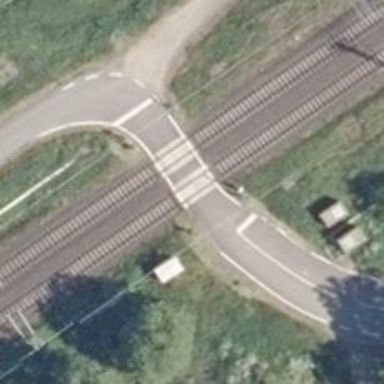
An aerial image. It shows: Level crossing along the railway.